Interaction volume radius: 10 \u00c5
Interaction volume height: 10 \u00c5
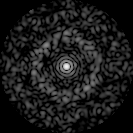
Disorder parameter: 0.8704